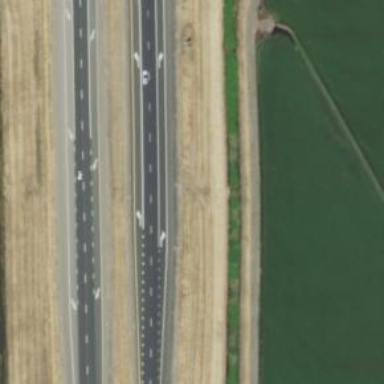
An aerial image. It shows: Asphalt trunk highway which is also expressway.